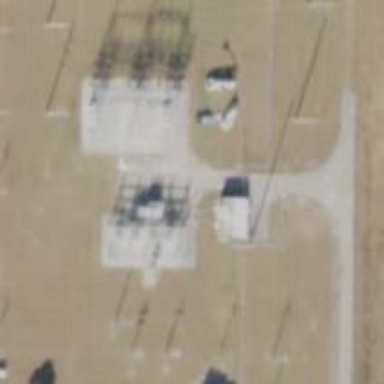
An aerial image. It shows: Outdoor distribution power substation.